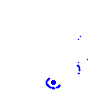
Particle: pion